Question: Do you have any idea why this code is not returning a linear regression line on the plot?
'''
ggplot(data = df3, mapping = aes(x = work_growth, y = gdp_growth, col = RegionCode))+
geom_point()+
labs (x= "Growth rate of the working-age population",y = "Growth rate of GDP per capita") +
geom_smooth(method="lm")+
theme_classic() + theme(legend.position = "none")
'''
This is plot I get:
Here is the dataframe I'm working with for reference: <URL>
Any help would be really appreciated!
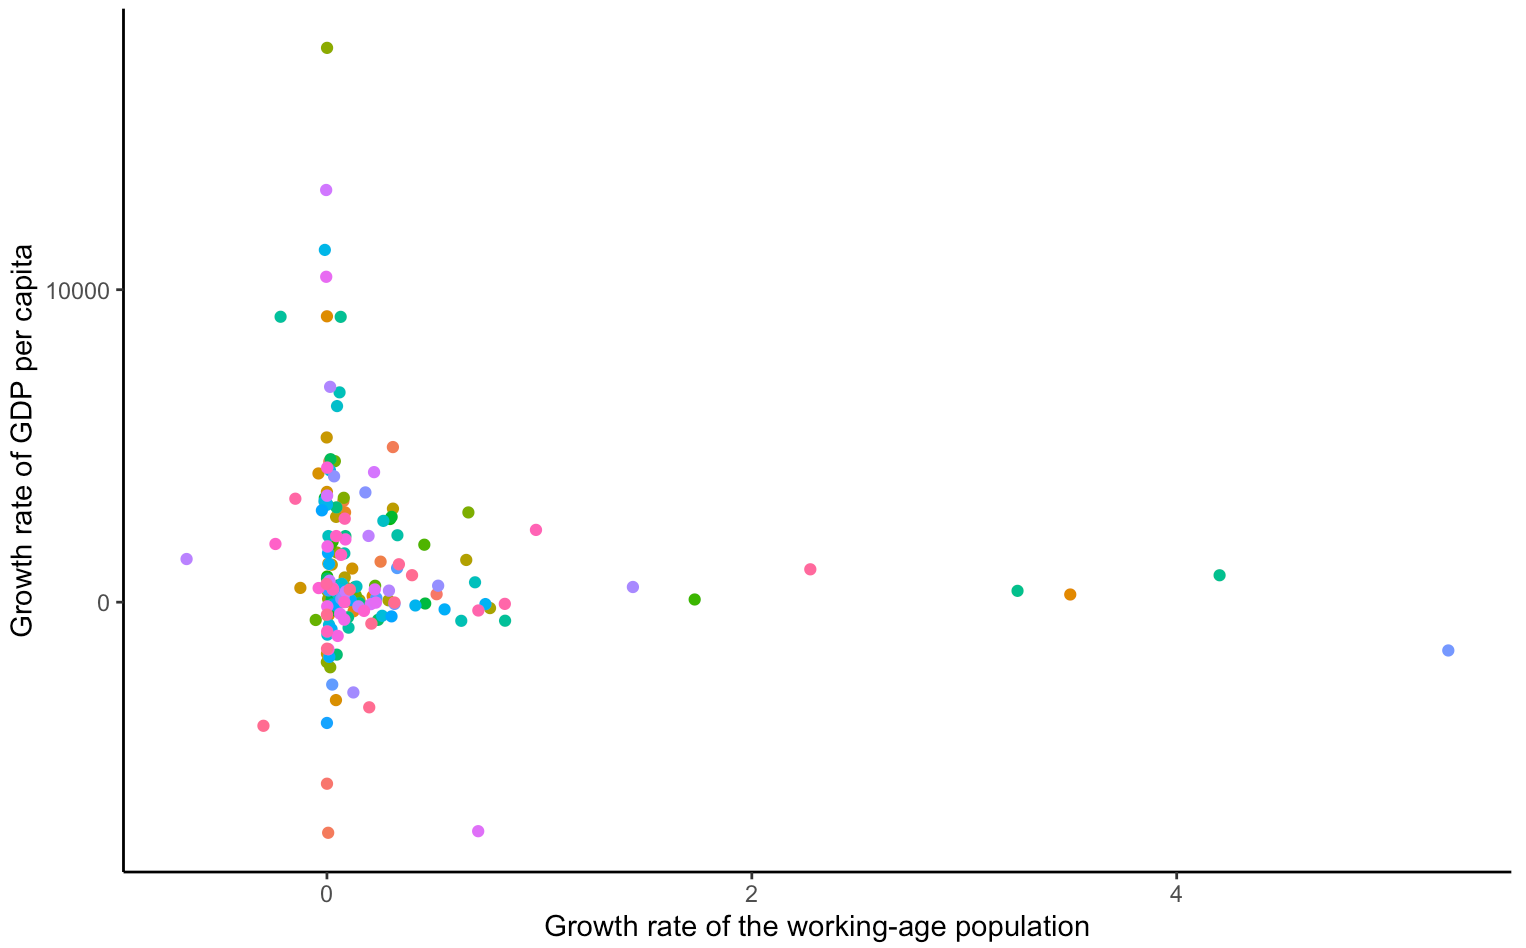
Answer: If you do the plot of the "smooth" first, you can then plot the points later with an 'aes()' call using the 'regionCode' as a color argument
<URL>
'''
ggplot(data = dat, mapping = aes(x = work_growth, y = gdp_growth))+
labs (x= "Growth rate of the working-age population",y = "Growth rate of GDP per capita") +
geom_smooth(method="lm")+
geom_point(aes(col=RegionCode))+
theme_classic() + theme(legend.position = "none")
'''